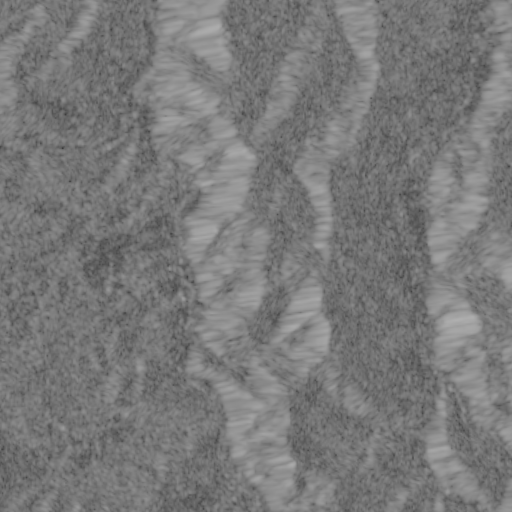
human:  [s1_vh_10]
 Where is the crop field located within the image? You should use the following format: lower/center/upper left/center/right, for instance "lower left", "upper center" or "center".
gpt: The crop field is located in the upper right of the image.
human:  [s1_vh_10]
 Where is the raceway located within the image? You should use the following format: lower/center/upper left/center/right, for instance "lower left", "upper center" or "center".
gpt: The raceway is located in the center left of the image.
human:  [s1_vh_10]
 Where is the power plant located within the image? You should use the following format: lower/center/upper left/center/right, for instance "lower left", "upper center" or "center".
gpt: There is no power plant in the image.

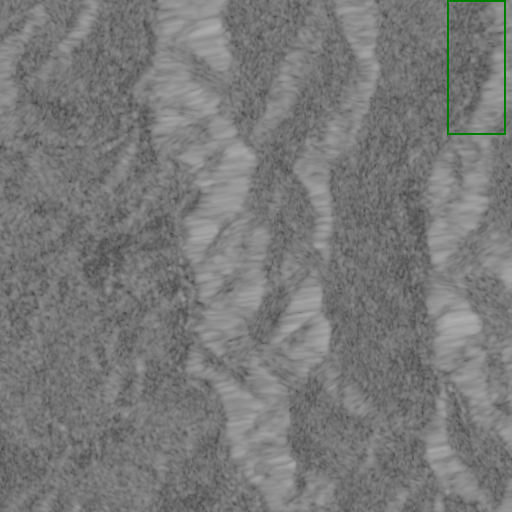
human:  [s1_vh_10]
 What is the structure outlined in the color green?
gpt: The structure outlined in green is a crop field.
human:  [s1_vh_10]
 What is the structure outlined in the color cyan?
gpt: There is no cyan outline.